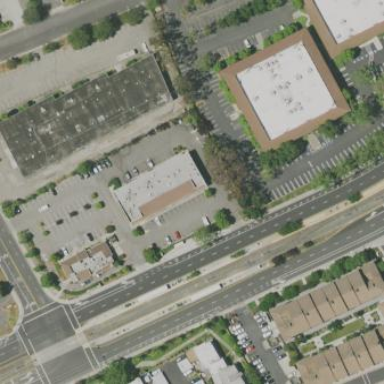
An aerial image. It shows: Commercial area.